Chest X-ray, PA view. Patient: 53 years old, sex F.
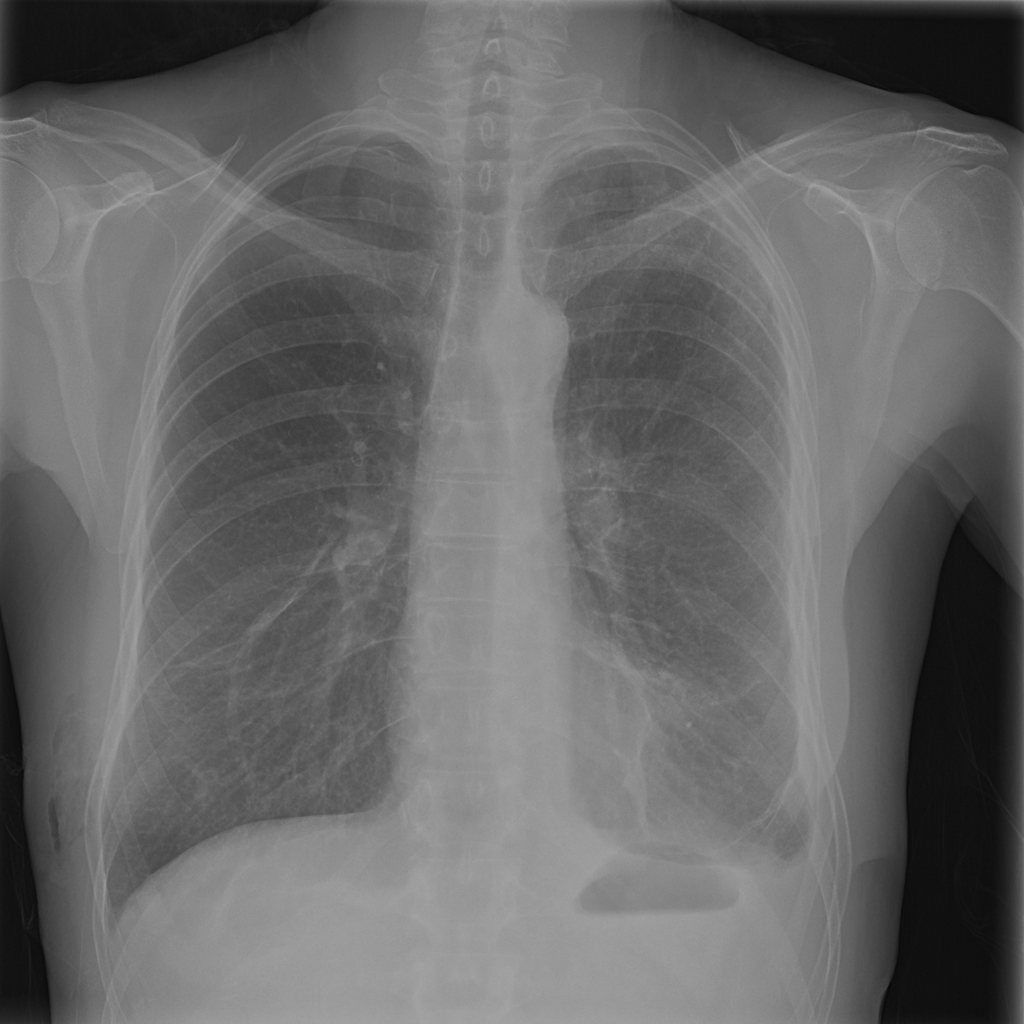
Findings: Effusion, Nodule, Pneumothorax